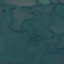
Land use / land cover class: Pasture